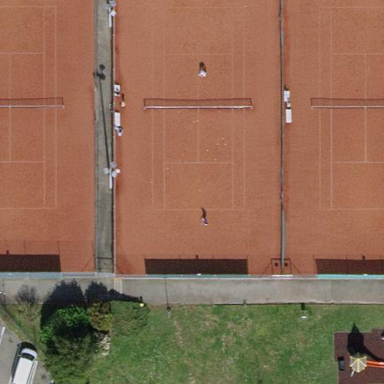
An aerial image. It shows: Tennis court on pitch designated for leisure land.